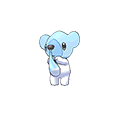
Pok\u00e9mon: cubchoo